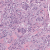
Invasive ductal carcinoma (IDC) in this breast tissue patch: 1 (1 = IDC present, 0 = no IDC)